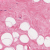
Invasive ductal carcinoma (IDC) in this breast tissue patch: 0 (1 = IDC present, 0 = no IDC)